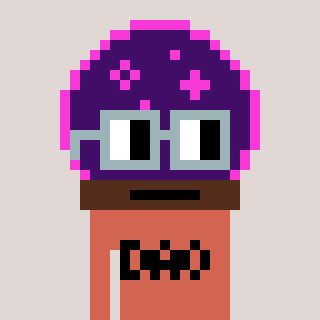
a pixel art character with square dark gray glasses, a crystalball-shaped head and a peachy-colored body on a warm background